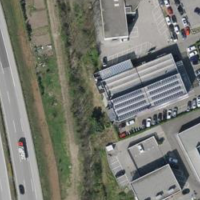
EUNIS habitat code: 57
Species observed at this site:
Phytolacca americana